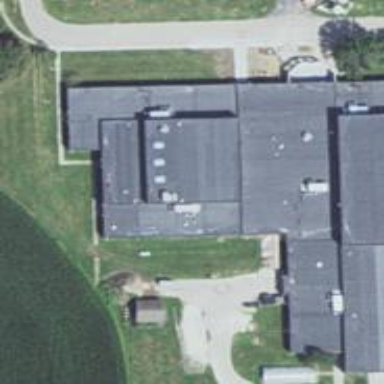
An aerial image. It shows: School building.